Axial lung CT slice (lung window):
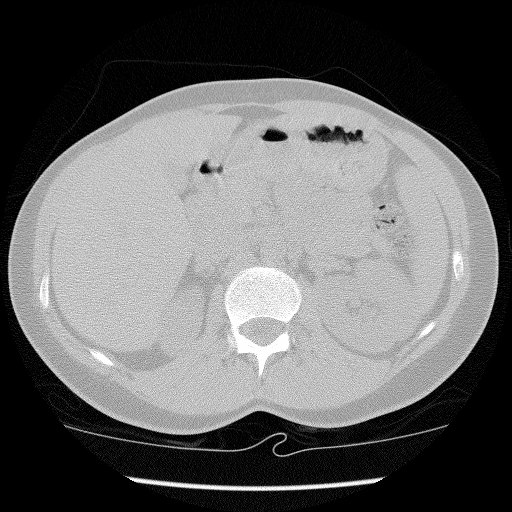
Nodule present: no